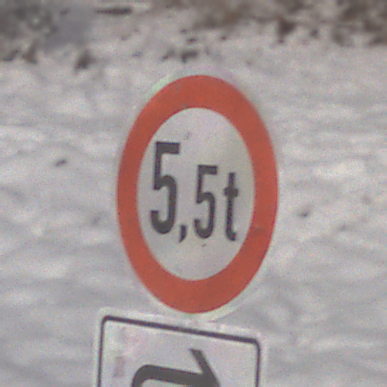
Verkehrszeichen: TatsaechlicheMasse
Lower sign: RichtungsangabeDurchPfeile5
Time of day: MorningAfternoon
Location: Outdoor (Nature)
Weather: PartlyCloudy
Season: Winter
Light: Natural